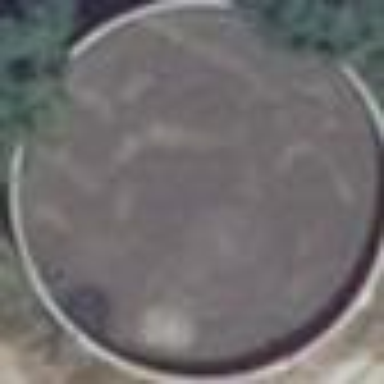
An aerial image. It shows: Silo building.